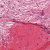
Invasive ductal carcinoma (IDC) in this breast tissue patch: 0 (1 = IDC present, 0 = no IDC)